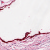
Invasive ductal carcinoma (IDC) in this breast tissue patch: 0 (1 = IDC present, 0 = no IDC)